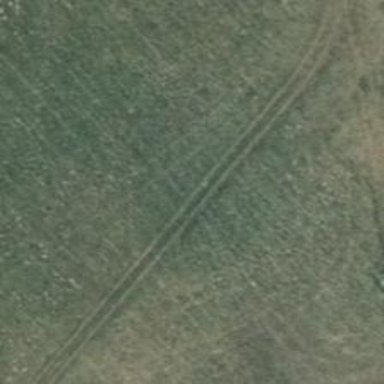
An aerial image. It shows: Grassy track road with grade 4 track type.